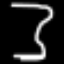
Label: hourglass